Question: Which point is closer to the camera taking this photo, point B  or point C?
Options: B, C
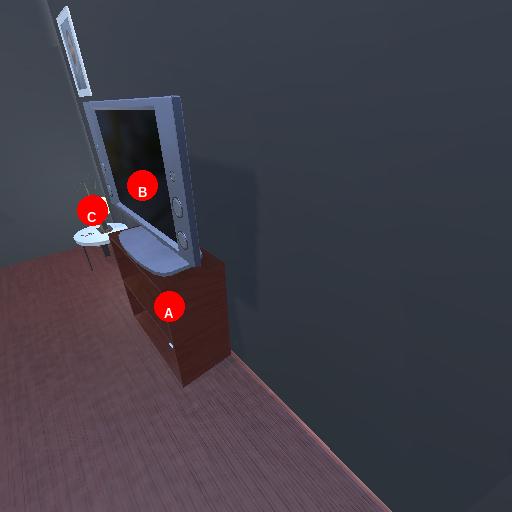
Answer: B